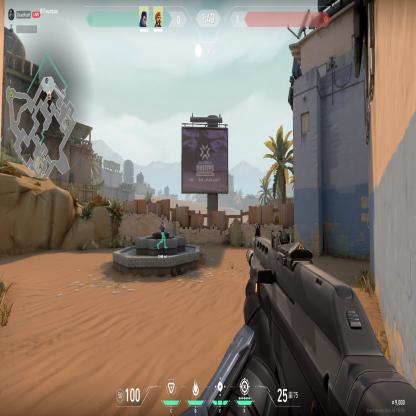
Label: teammate